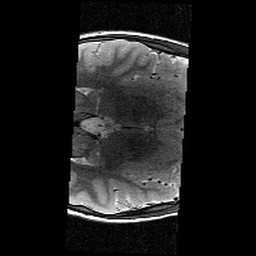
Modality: T2w
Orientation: axial
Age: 9
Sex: male
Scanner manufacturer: siemens
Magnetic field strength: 3 T
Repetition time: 9.23 s
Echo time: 0.067 s